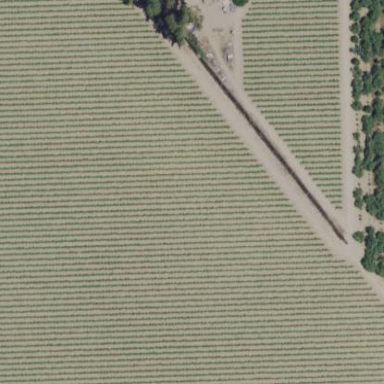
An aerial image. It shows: Beautiful vineyard in the countryside.